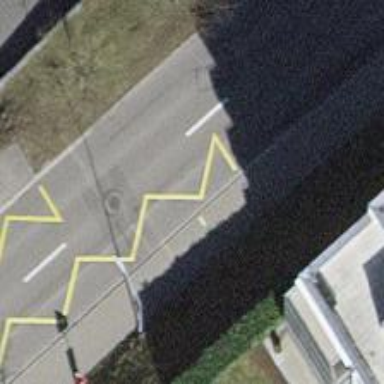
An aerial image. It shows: Public transport stop position.